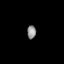
Tissue: prostate
Cell type: Fibroblasts
Senescence score: 0.7641
Nuclear area (px): 116
Mean DAPI intensity: 142